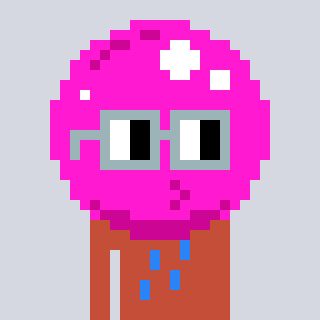
a pixel art character with square dark gray glasses, a bubblegum-shaped head and a rust-colored body on a cool background